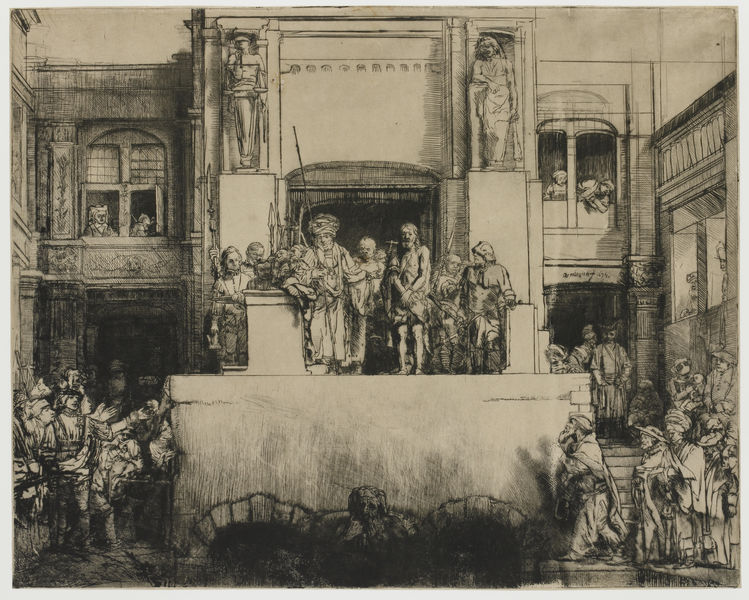
Titel: Christus aan het volk getoond: liggende plaat
Künstler: Rembrandt Harmensz. van Rijn
Standort: Amsterdam
Institution: Rijksmuseum
Schlagwörter: dunkel, mann, menschen, fenster, kreide, männer, schwarz, skizze, zeichnung, dach, haus, beige, versammlung, bild, öl, brücke, kirche, bühne, skulptur, balkon, bogen, figuren, treppe, treppen, könig, lanze, papst, innenhof, kohle, druck, schwarz weiß, radierung, volk, bleistift, pilatus, statuen, jesus, opfer, turban, prozess, rembrand, nster, f